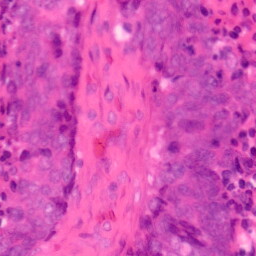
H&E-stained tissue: Colon